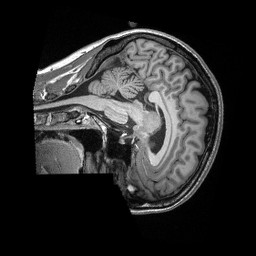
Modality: T1w
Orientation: sagittal
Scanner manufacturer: siemens
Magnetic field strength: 3 T
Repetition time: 2.3 s
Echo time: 0.00308 s